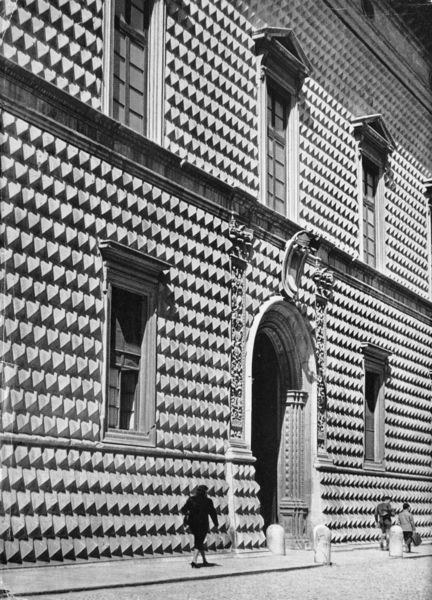
Titel: Palazzo dei Diamanti (Fassade, Detail)
Künstler: Biagio Rossetti
Standort: Ferrara
Institution: Palazzo dei Diamanti
Schlagwörter: mann, schatten, weiß, dreieck, frauen, gelb, menschen, stadt, fenster, frau, fussgänger, grau, licht, männer, pfeiler, profil, schwarz, strasse, tür, dach, gebäude, haus, weg, muster, ornament, wand, architektur, mensch, rahmen, stein, bild, gehen, sonne, kostüm, drei, paar, renaissance, tondo, relief, spanien, leiste, bogen, fassade, italien, passanten, giebel, mauer, pilaster, rundbogen, kartusche, draussen, detail, symmetrie, brot, tor, foto, fotografie, photographie, bögen, eingang, fensterladen, bürgersteig, fensterrahmen, gehsteig, palast, palazzo, torbogen, mauerwerk, dali, groß, schwarzweiss, gehweg, trottoir, bordstein, architrav, rom, photo, fries, dreiecksgiebel, portal, rustika, wappen, diagonal, geometrisch, zacken, sims, gesims, quader, archivolten, mauern, manierismus, offenes fenster, fensterbank, florenz, rechteckig, staße, einfahrt, etagen, geschosse, stockwerke, zierleiste, rillen, gründerzeit, koffer, archivolte, tympanon, ädikula, architekt, poller, fußweg, sockelzone, gesimse, erdgeschoss, hausa, obergeschoss, bossen, verdachung, bossierung, gewände, diamantquader, pyramiden, diamant, simas, böller, barcelona, architecture parlant, archovolte, diamantierung, ferrara, diamanti, pöller